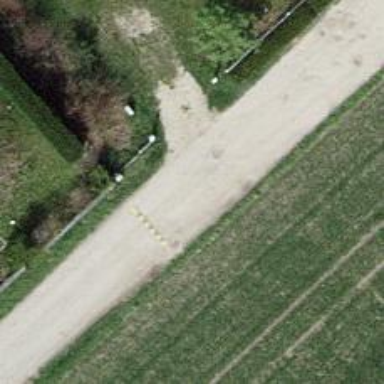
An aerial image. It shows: Dirt track road with grade2 tracktype.